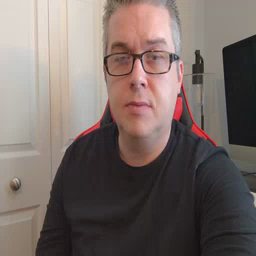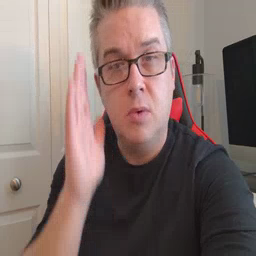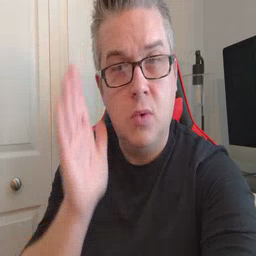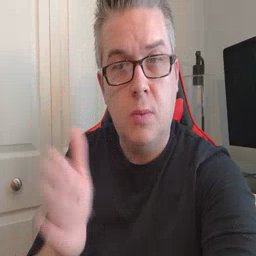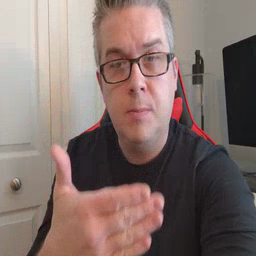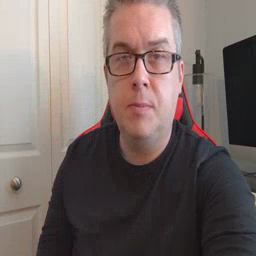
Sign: bedroom